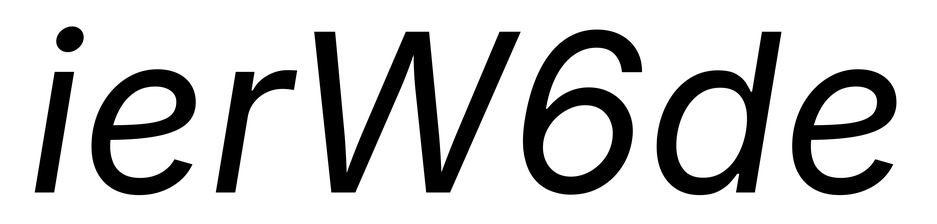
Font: Inter-Italic_Italic